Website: bh-photo
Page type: cart
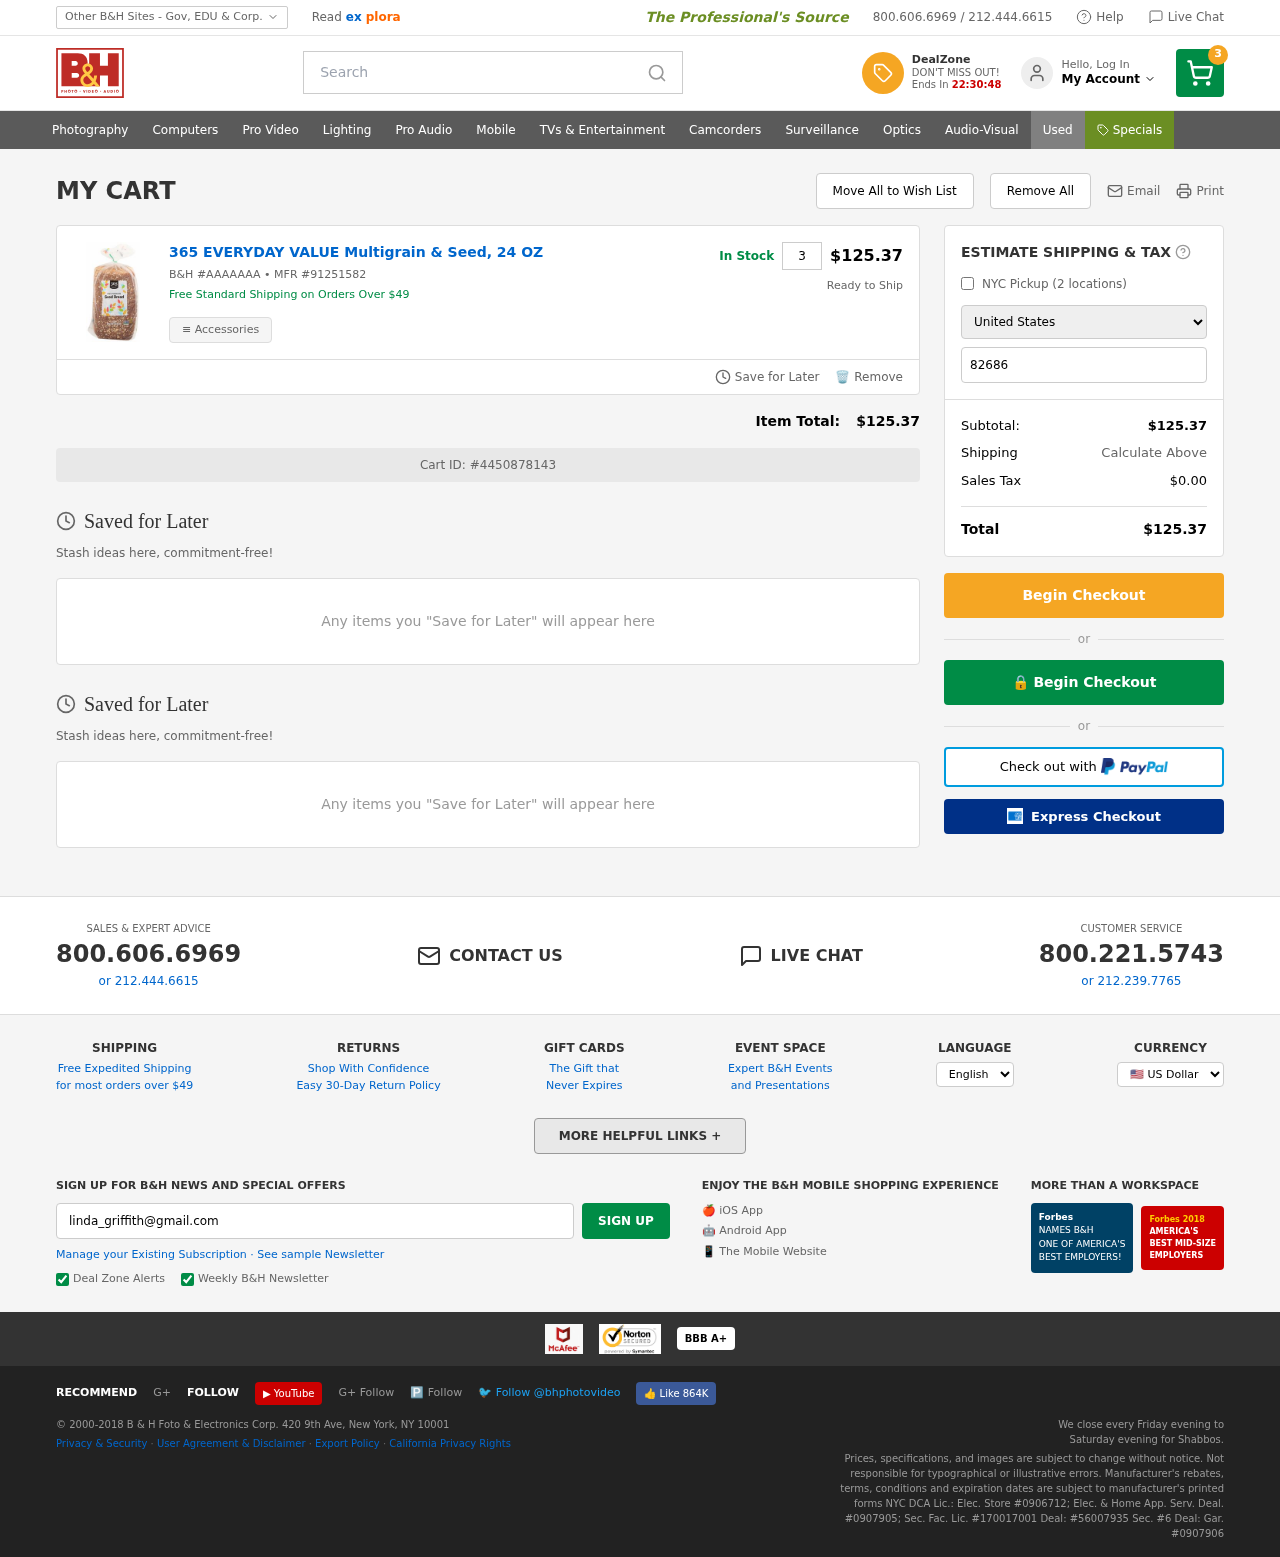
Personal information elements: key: PII_COUNTRY
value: United States
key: PII_EMAIL
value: linda_griffith@gmail.com
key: PII_POSTCODE
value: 82686
Product elements: key: PRODUCT1_NAME
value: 365 EVERYDAY VALUE Multigrain & Seed, 24 OZ
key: PRODUCT1_QUANTITY
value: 3
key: PRODUCT1_SKU
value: AAAAAAA
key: PRODUCT1_MFR
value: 91251582
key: PRODUCT1_SUBTOTAL
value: $125.37
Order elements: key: ORDER_NUM_ITEMS
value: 3
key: ORDER_SUBTOTAL
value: $125.37
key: ORDER_ID
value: #4450878143
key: ORDER_TAX
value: $0.00
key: ORDER_TOTAL
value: $125.37
Search elements: key: HEADER_SEARCH
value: Search